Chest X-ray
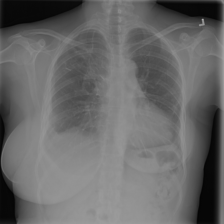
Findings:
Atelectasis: negative
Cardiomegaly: negative
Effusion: positive
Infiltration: negative
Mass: negative
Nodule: negative
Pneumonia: negative
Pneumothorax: negative
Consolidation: negative
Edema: negative
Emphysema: negative
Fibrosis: negative
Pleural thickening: positive
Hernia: negative